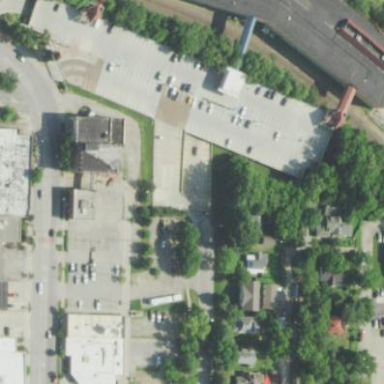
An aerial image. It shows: Commercial area.